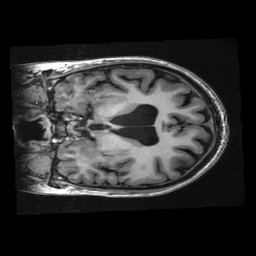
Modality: T1w
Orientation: coronal
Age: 23
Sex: female
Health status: healthy
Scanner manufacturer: ge
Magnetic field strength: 3 T
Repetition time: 0.008284 s
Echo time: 0.003116 s